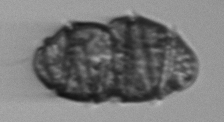
Label: Margalefidinium